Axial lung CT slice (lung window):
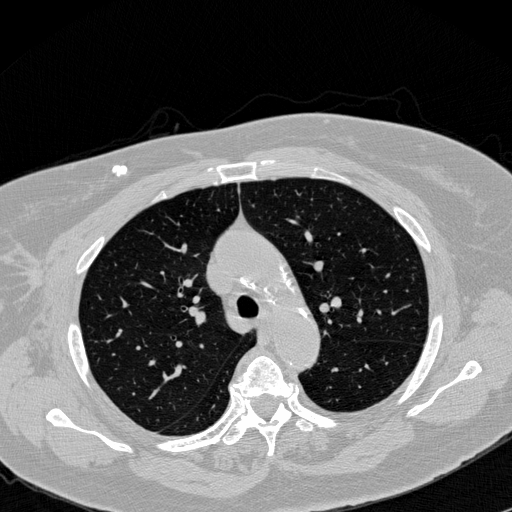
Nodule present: no